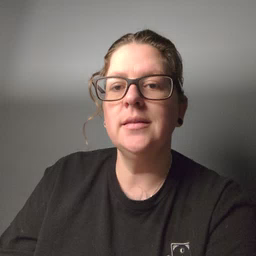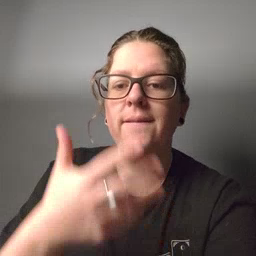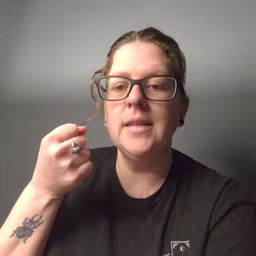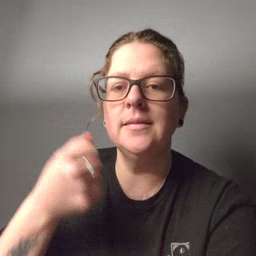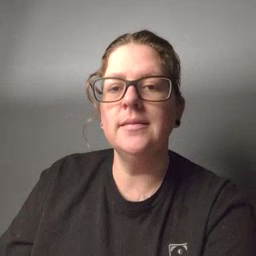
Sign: fast